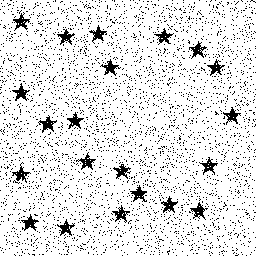
Squares: 0
Triangles: 0
Stars: 21
Total shapes: 21